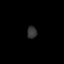
Tissue: prostate
Cell type: T cells
Senescence score: 0.3602
Nuclear area (px): 116
Mean DAPI intensity: 52.586